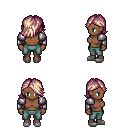
a pixel art fantasy rpg character, female body template, human, dark skin, steel arm armor, teal pants, white blonde swoop hairstyle, white slippers, four views (front, back, left, right), 2x2 character sprite sheet, small pixel art, hard edges, no anti-aliasing